Question: Has anyone used the F# type providers with <URL>?
A majority of the calls work great with the type providers. However, when I call the faces/recognize method, I am getting fails using both the Json and the Xml type provider.
Using the Json one, I declare the type like this:
'''
type skybiometryJsonFaceRecognition = JsonProvider<"http://api.skybiometry.com/fc/faces/recognize.json?uids=default@ImageComparer&urls=https://lg2014dev.blob.core.windows.net/d69bdda9-d934-448c-acae-99019f3a564f/01ee184f-ff0b-426f-872a-cbc81ef58d90.jpg&api_key=XXXXX&api_secret=yyyyy">
'''
When I try and use the type in my code, it is failing on the last part of the graph:
'''
let recognition = skybiometryJsonFaceRecognition.Load(stringBuilder.ToString())
'''
It should be:
'''
recognition.Photos.[0].Tags.[0].Uids.[0].confidence
'''
But instead I get:
'''
recognition.Photos.[0].Tags.[0].Uids.[0].JsonValue
'''
I then swapped over to the Xml type provider for just this one call and I am getting intellisense working:
'''
let recognition = skybiometryXmlFaceRecognition.Load(stringBuilder.ToString())
recognition.Photos.Photo.Tags.Tag.Uids.Uid.Confidence
'''
But when I run it, I get
Looking at the XML in a call from my browser, it sure looks fine to me:

Does anyone have any suggestions? Thanks
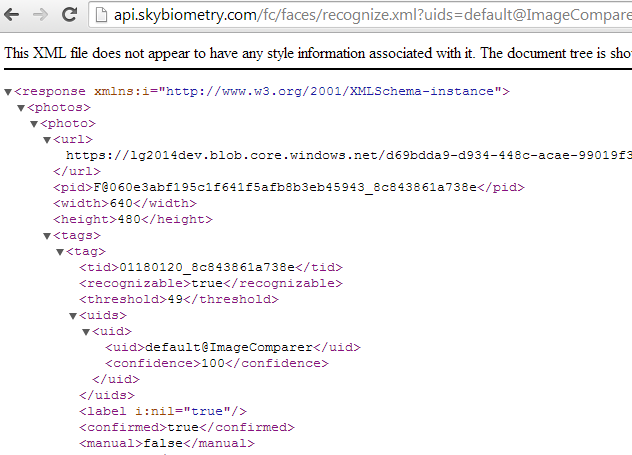
Answer: Thanks to ntr's suggestion, I changed the type def to use local storage. The Json TP then found all of the props and the actual call worked as expected. Thanks everyone.